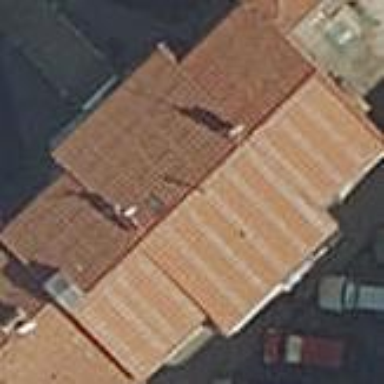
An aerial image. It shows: Apartment building with hipped roof.